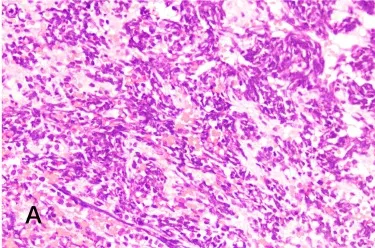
Hematoxylin and eosin (H&E) staining and immunostaining of specimens from the resected mass. (A) H&E revealed medullary small cells with scant cytoplasm, hyperchromatic nuclei, and numerous mitoses.
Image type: pathology (h&e)